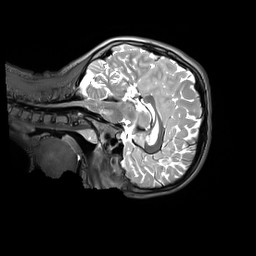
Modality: T2w
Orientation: sagittal
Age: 11
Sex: male
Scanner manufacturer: siemens
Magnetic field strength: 3 T
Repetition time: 3.2 s
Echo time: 0.408 s